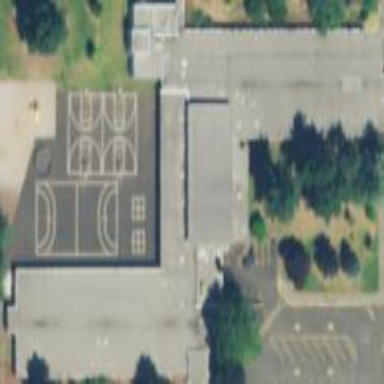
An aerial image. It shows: School building.